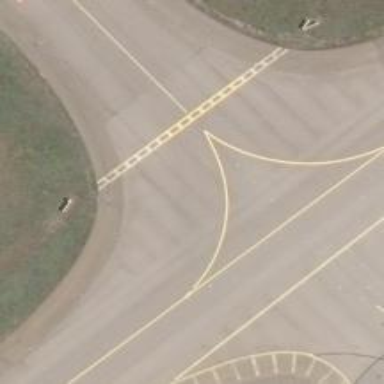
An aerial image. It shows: View of taxiway at the airport.